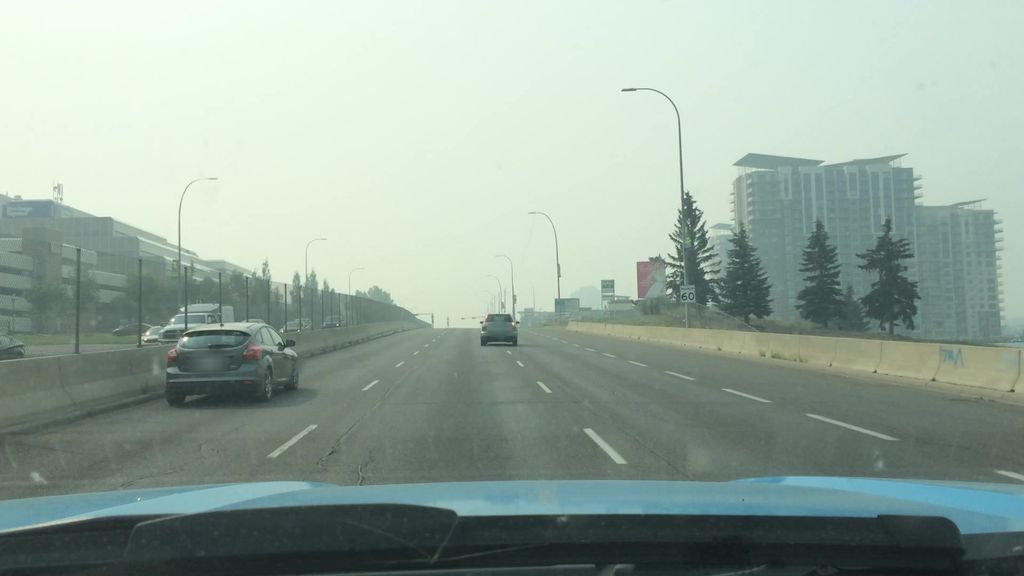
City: calgary